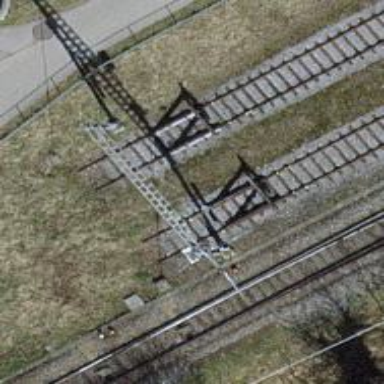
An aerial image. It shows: Railway buffer stop.